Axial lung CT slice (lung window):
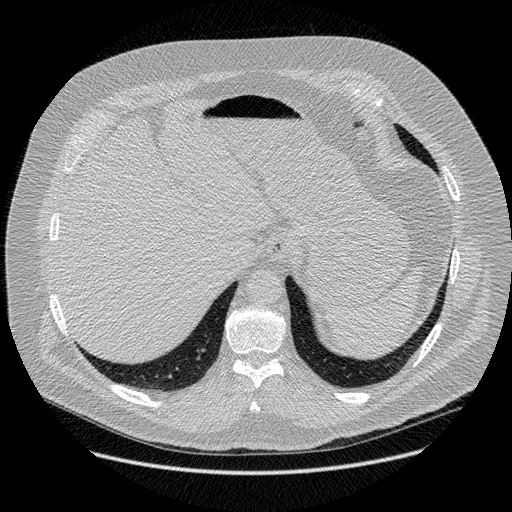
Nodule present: no